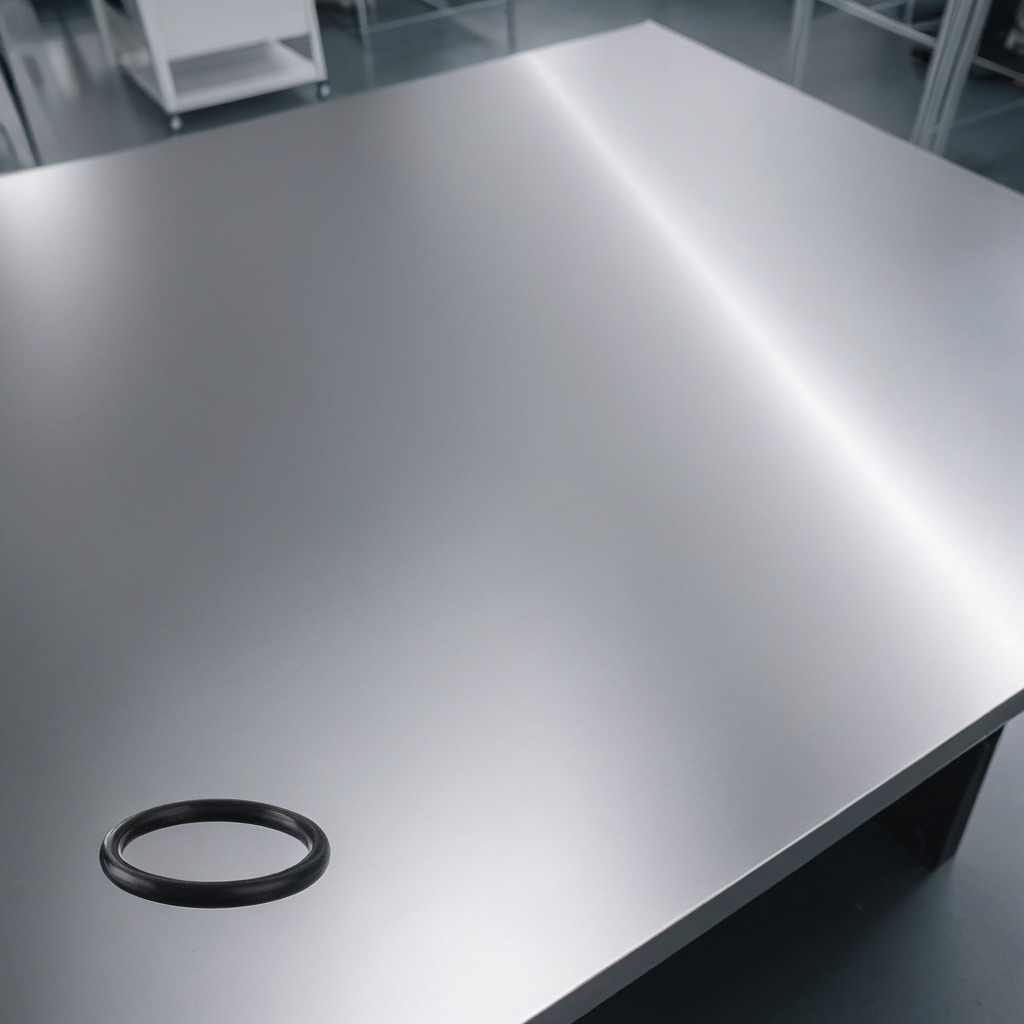
A rubber O-ring is lying on a stainless steel table in a high-end prototyping lab.